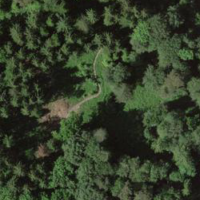
EUNIS habitat code: 44
Species observed at this site:
Troglodytes troglodytes
Phylloscopus collybita
Turdus merula
Columba palumbus
Sylvia atricapilla
Erithacus rubecula
Milvus migrans